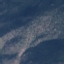
Land use / land cover: HerbaceousVegetation